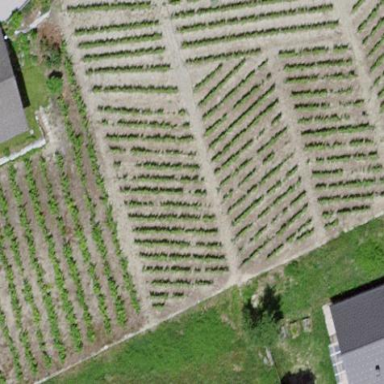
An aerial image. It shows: Vineyard growing grapes.